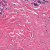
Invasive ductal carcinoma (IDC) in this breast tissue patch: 0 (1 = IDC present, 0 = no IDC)